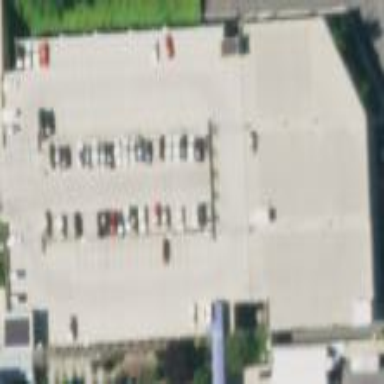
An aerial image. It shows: Multi-storey parking building.